Question: Everyone know, when add data by using 'grocery-crud', at end of the page there is a button named save to save the data in database.
This save button when clicked, save the data, then redirect to the data list page.
Now I'm use '$crud->unset_list()' method to unset the data list page.
Thus, when clicked on save button redirect to blank page, and that was the data list page.
How to redirect to a specific page as I want after clicked on save button, instead of redirect to data list page as it was
-
<URL>
<URL>
-

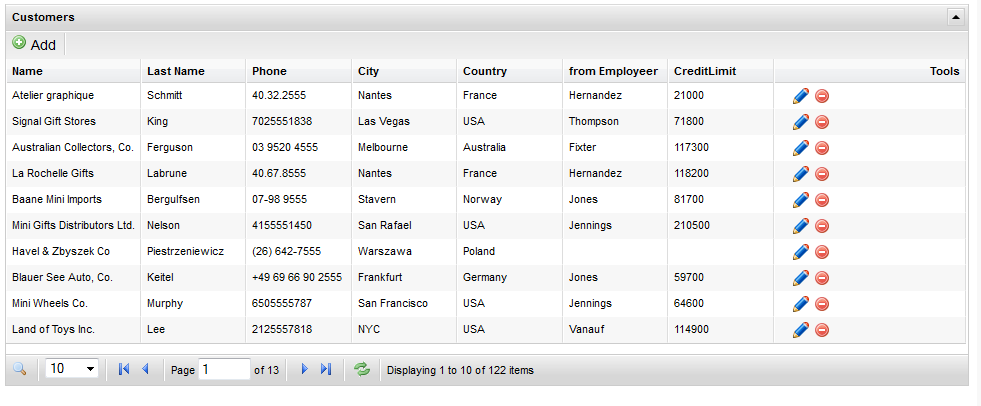
Answer: These people seem to be having success using a JavaScript workaround:
<URL>
Update:
adding code for answer preservation...
For Insert:
'''
$crud->set_lang_string('insert_success_message',
'Your data has been successfully stored into the database.<br/>Please wait while you are redirecting to the list page.
<script type="text/javascript">
window.location = "'.site_url(strtolower(__CLASS__).'/'.strtolower(__FUNCTION__)).'";
</script>
<div style="display:none">
'
);
'''
For Update:
'''
$crud->set_lang_string('update_success_message',
'Your data has been successfully stored into the database.<br/>Please wait while you are redirecting to the list page.
<script type="text/javascript">
window.location = "'.site_url(strtolower(__CLASS__).'/'.strtolower(__FUNCTION__)).'";
</script>
<div style="display:none">
);
'''